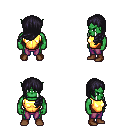
a pixel art fantasy rpg character, male body template, orc, green skin, gold chest armor, magenta pants, raven left-swept hairstyle, brown shoes, four views (front, back, left, right), 2x2 character sprite sheet, small pixel art, hard edges, no anti-aliasing